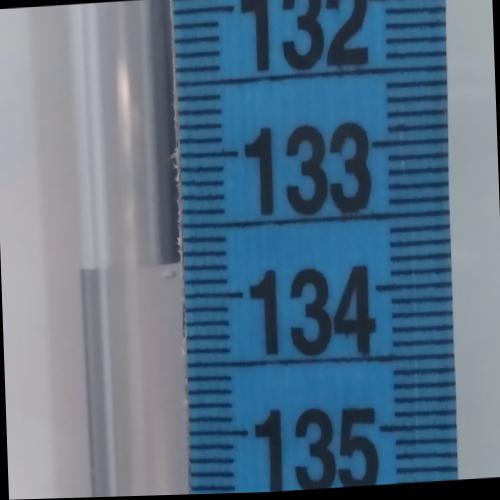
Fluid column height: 133.8 cm